Question: I am developing a web mobile app for Android, and I'd be glad to use a native-theme like <URL> one.
Android Play doesn't provide CSS of that theme, do you know where I could find it (or something similar)?
Edit: I just found <URL> png:
Does anyone created the CSS of this?
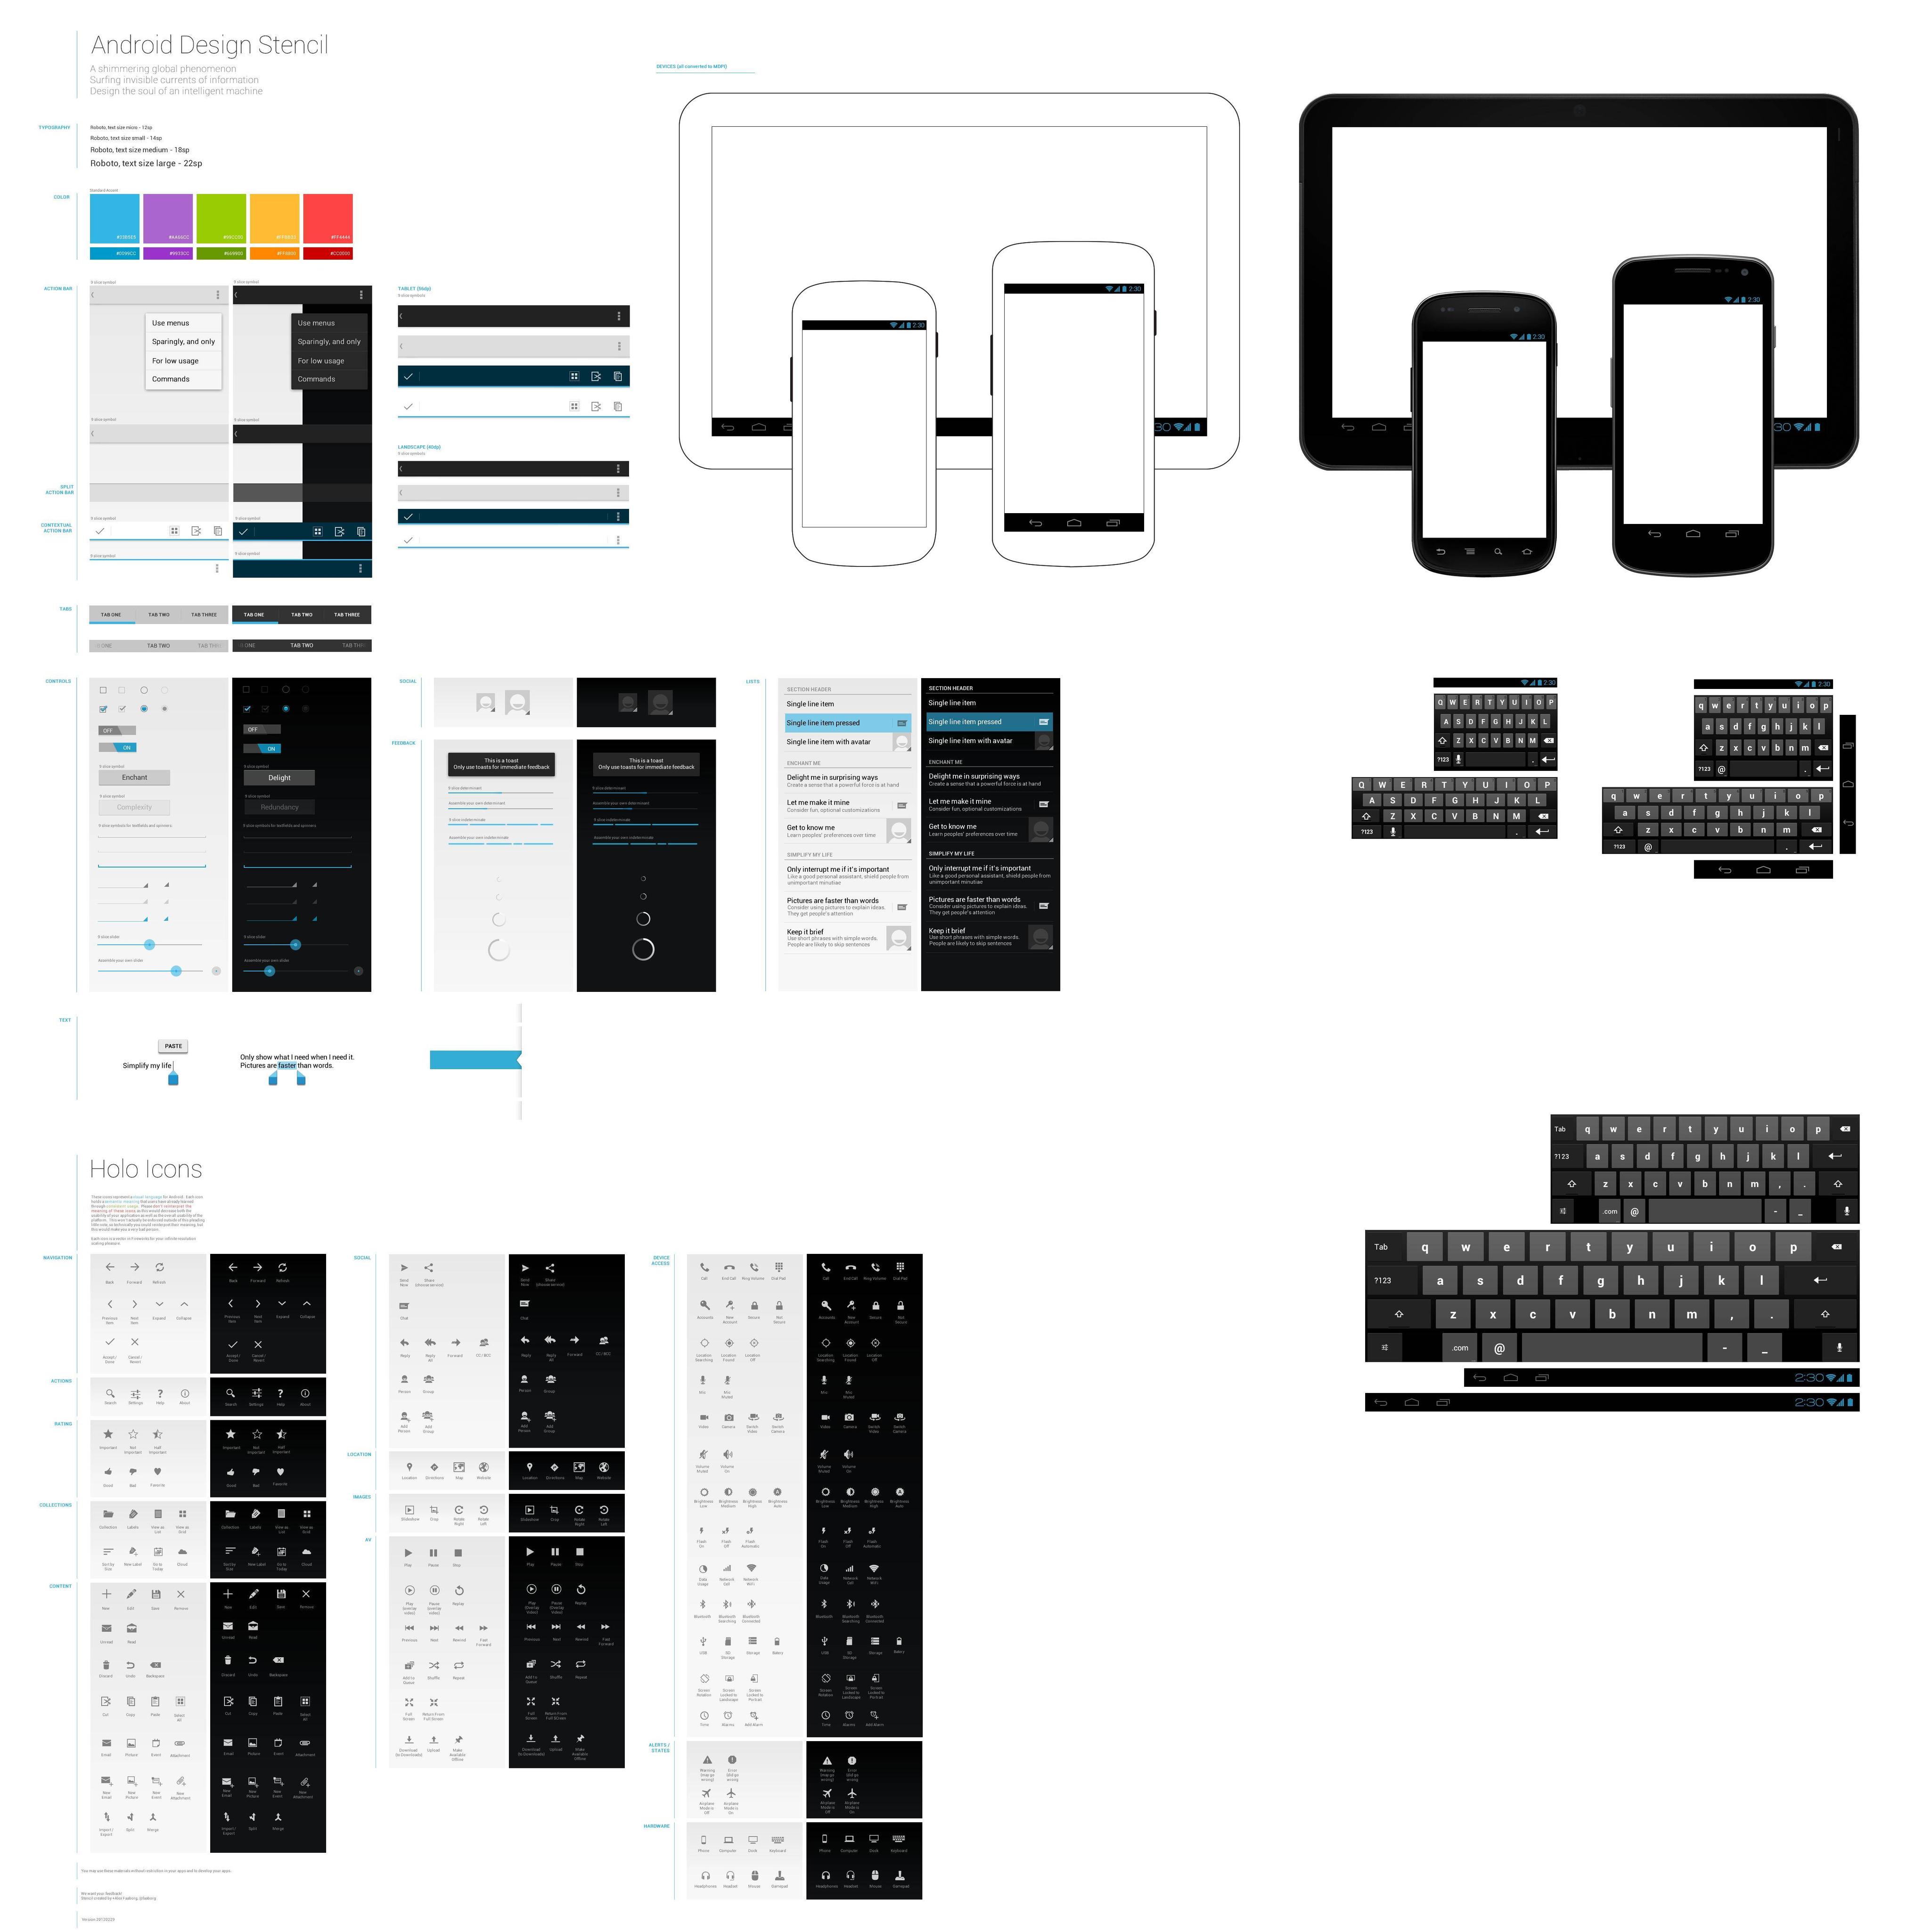
Answer: I have been looking for such css theme for sometime, as far as my search goes, I made a small list.
1. KendoUI Mobile - ( I think this is the best android theme ).
2. DojoMobile - Pretty good android theme.
3. QooxDoo Mobile - Good android theme.
I think the most close theme to what you want is KendoUI Mobile android theme. One thing about it, is that its paid.